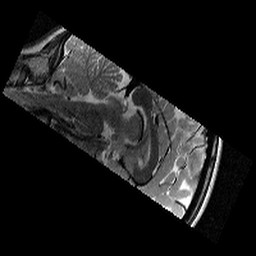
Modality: T2w
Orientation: sagittal
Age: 10
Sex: female
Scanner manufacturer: siemens
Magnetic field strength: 3 T
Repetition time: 9.23 s
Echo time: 0.067 s